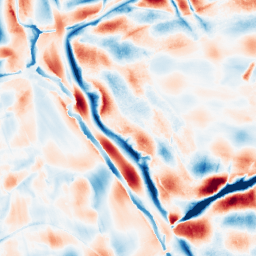
Category: wavelet
Decomposition family: wavelet_dwt
Decomposition parameters: wavelet: db8
level: 5
Upsampling method: regularized
Upsampling parameters: scale: 2
lambda_reg: 0.001
Upsampling scale: 2